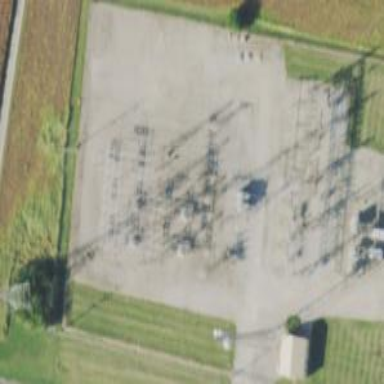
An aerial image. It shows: Switch used for power control.